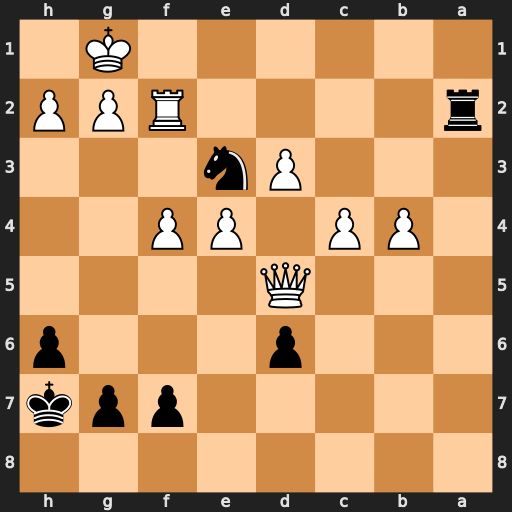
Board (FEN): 8/5ppk/3p3p/3Q4/1PP1PP2/3Pn3/r4RPP/6K1
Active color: b
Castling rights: -
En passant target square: -
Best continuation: Ra1+ Rf1 Rxf1#